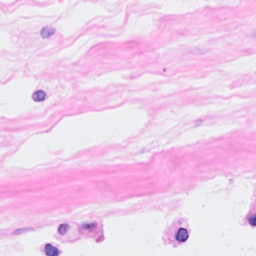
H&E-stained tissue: Breast